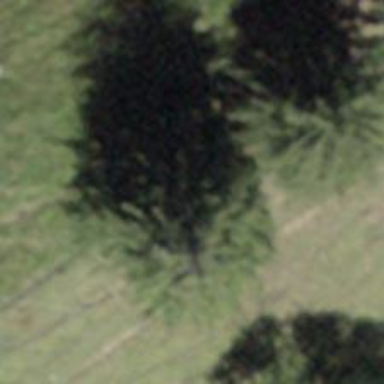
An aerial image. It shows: Row of trees in natural setting.